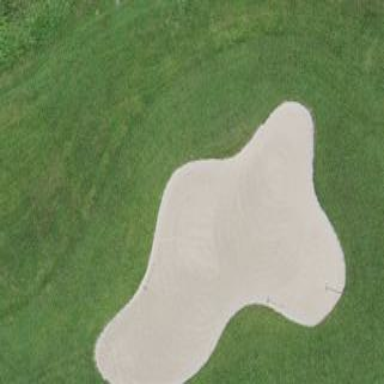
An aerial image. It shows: Sand bunker on golf course.